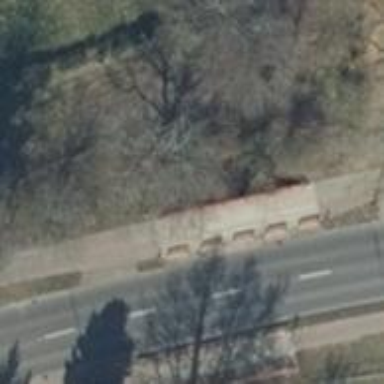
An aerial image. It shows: Concrete path on bridge suitable for cyclists and pedestrians.